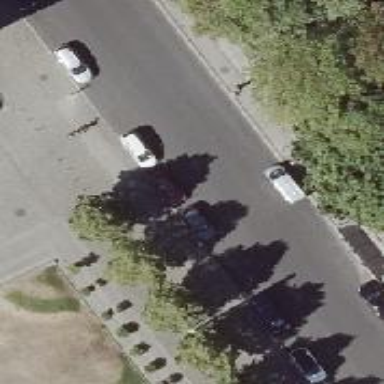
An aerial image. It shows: Residential road with asphalt surface. There are parallel on-street parking lanes on both sides. The sidewalk on the right side has surface made of sett stones.